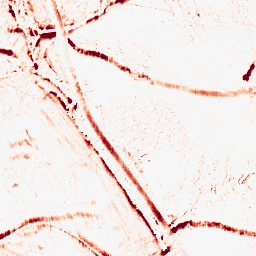
Category: morphological
Decomposition family: morphological_ellipse
Decomposition parameters: operation: opening
width: 10
height: 5
Upsampling method: linear_exact
Upsampling parameters: scale: 4
Upsampling scale: 4